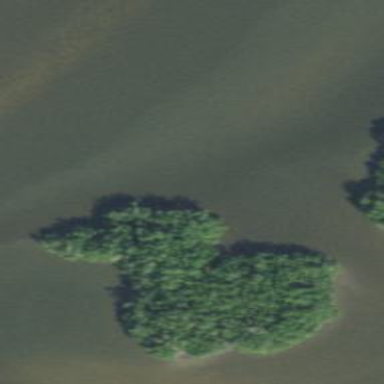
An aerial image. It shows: Islet.